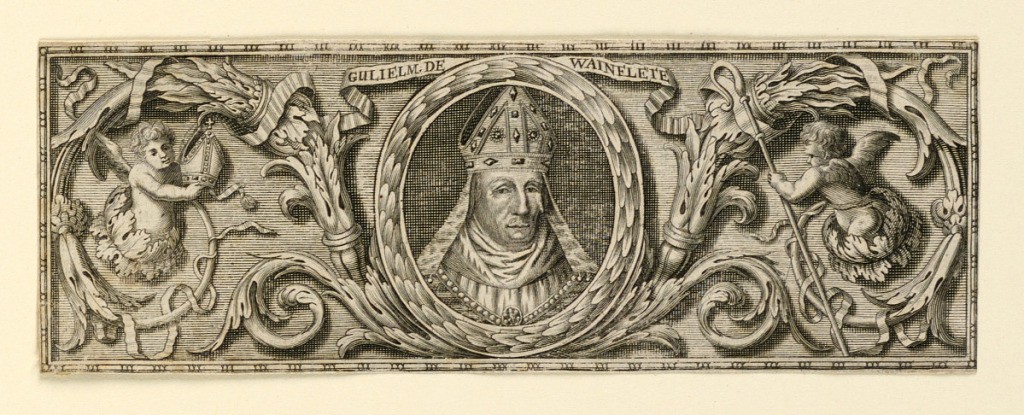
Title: Portrait of Bishop William of Wainelete
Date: ca. 1660-1670
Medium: Engraving on paper
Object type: Print
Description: Head-piece from a book. Set in an ornamental rinceaux terminating in putti holding crozier and mitre is an oval portrait head of a bishop.